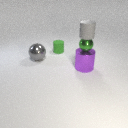
large gray metal sphere to the left of large purple metal cylinder